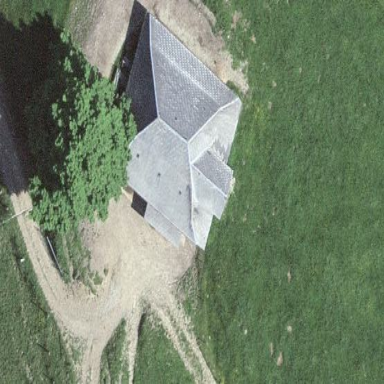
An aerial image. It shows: Barn.